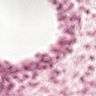
Metastatic tissue present: no